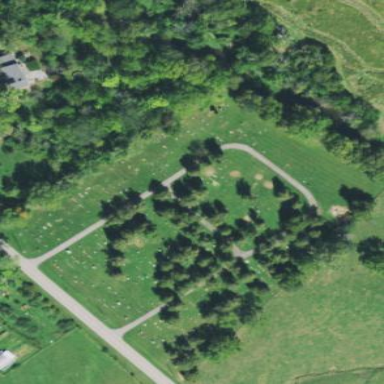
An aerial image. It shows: Graveyard used as cemetery.